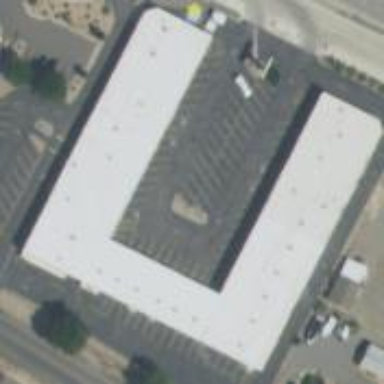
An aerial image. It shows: Retail building.